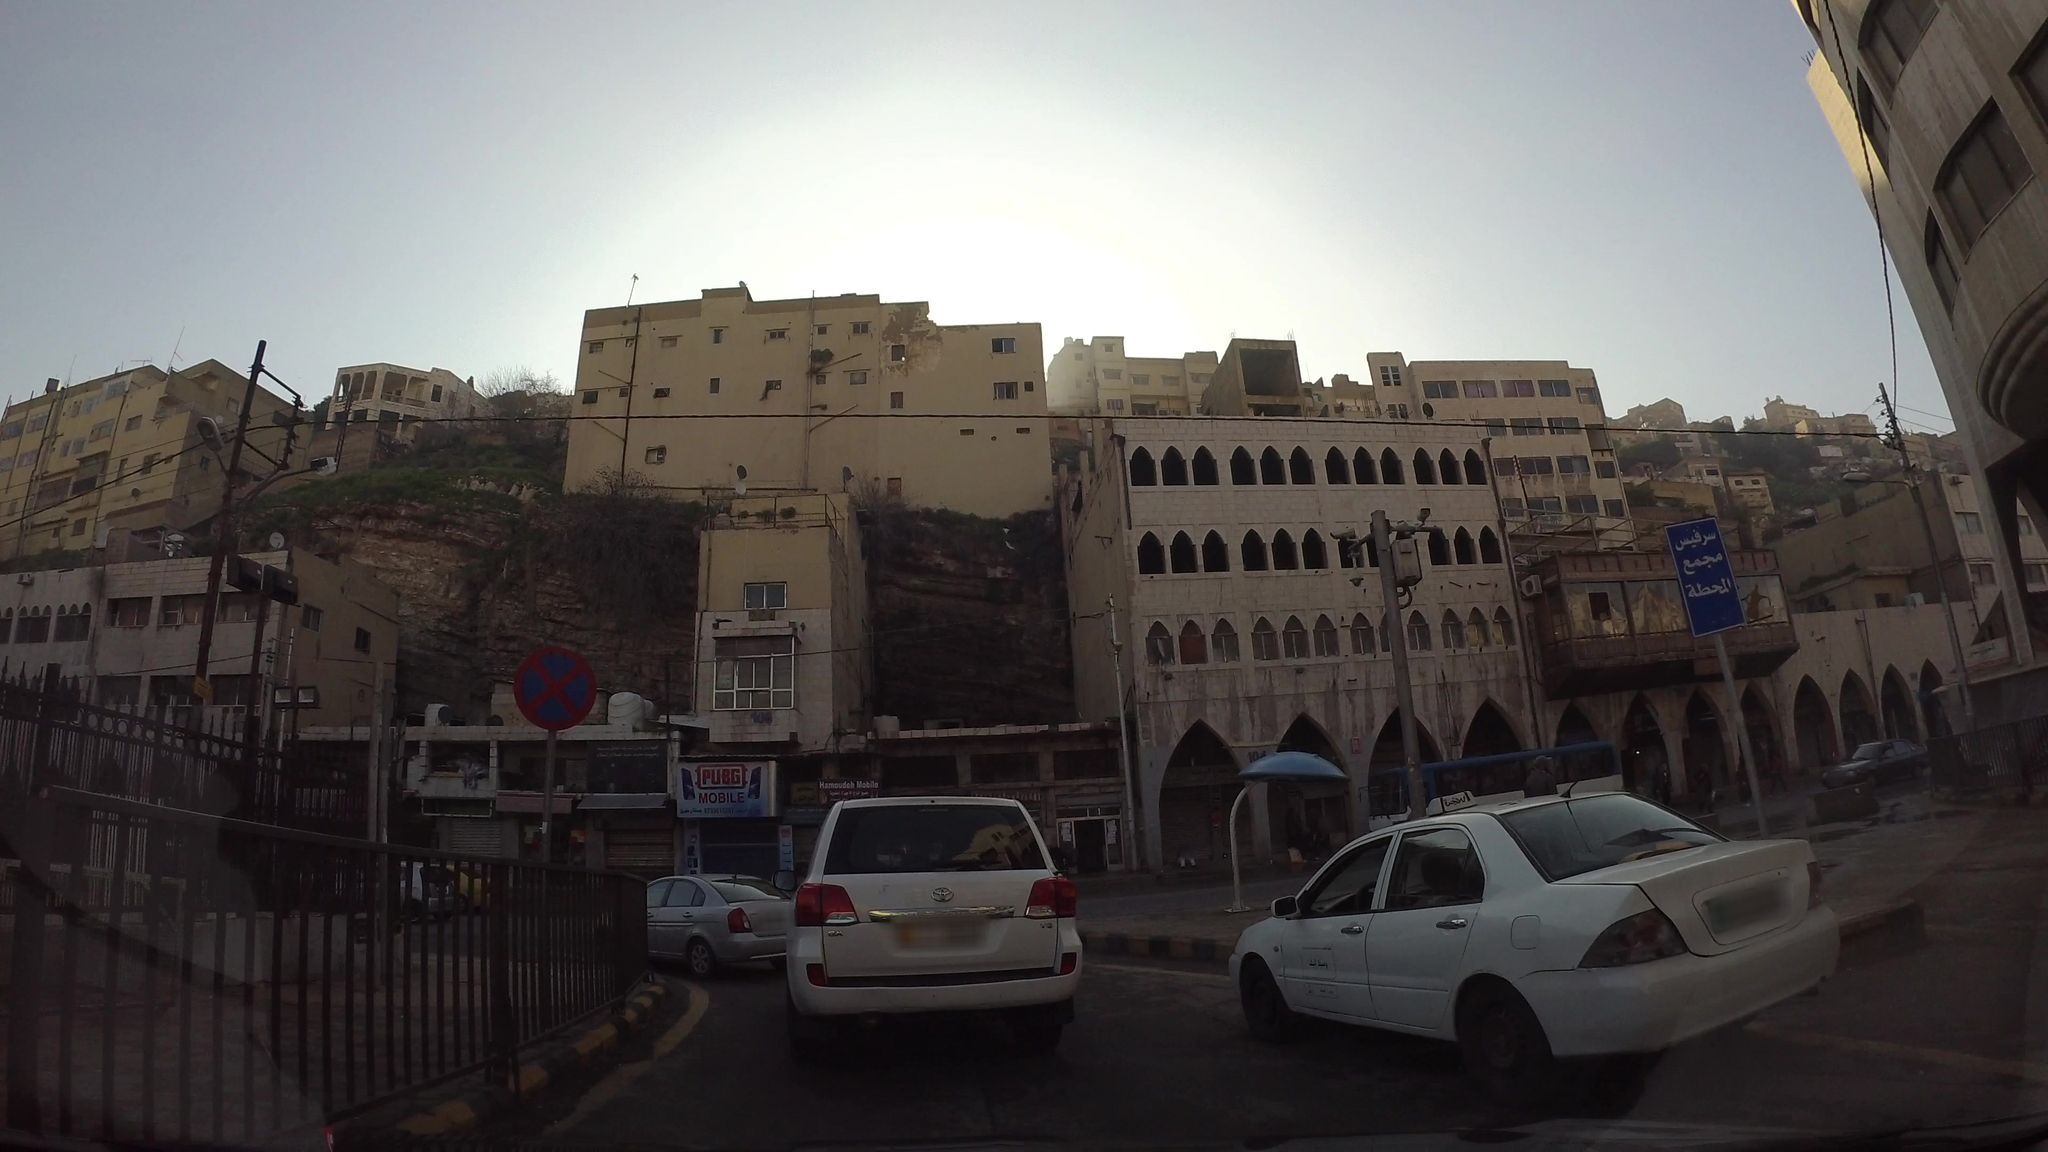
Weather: clear
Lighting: day
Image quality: good
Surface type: walking surface
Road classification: primary_link, secondary
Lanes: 2
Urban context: urban centre
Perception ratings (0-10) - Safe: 2.91, Lively: 5.9, Beautiful: 3.27, Boring: 6.9, Depressing: 8.55, Wealthy: 7.3